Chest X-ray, AP view. Patient: 64 years old, sex M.
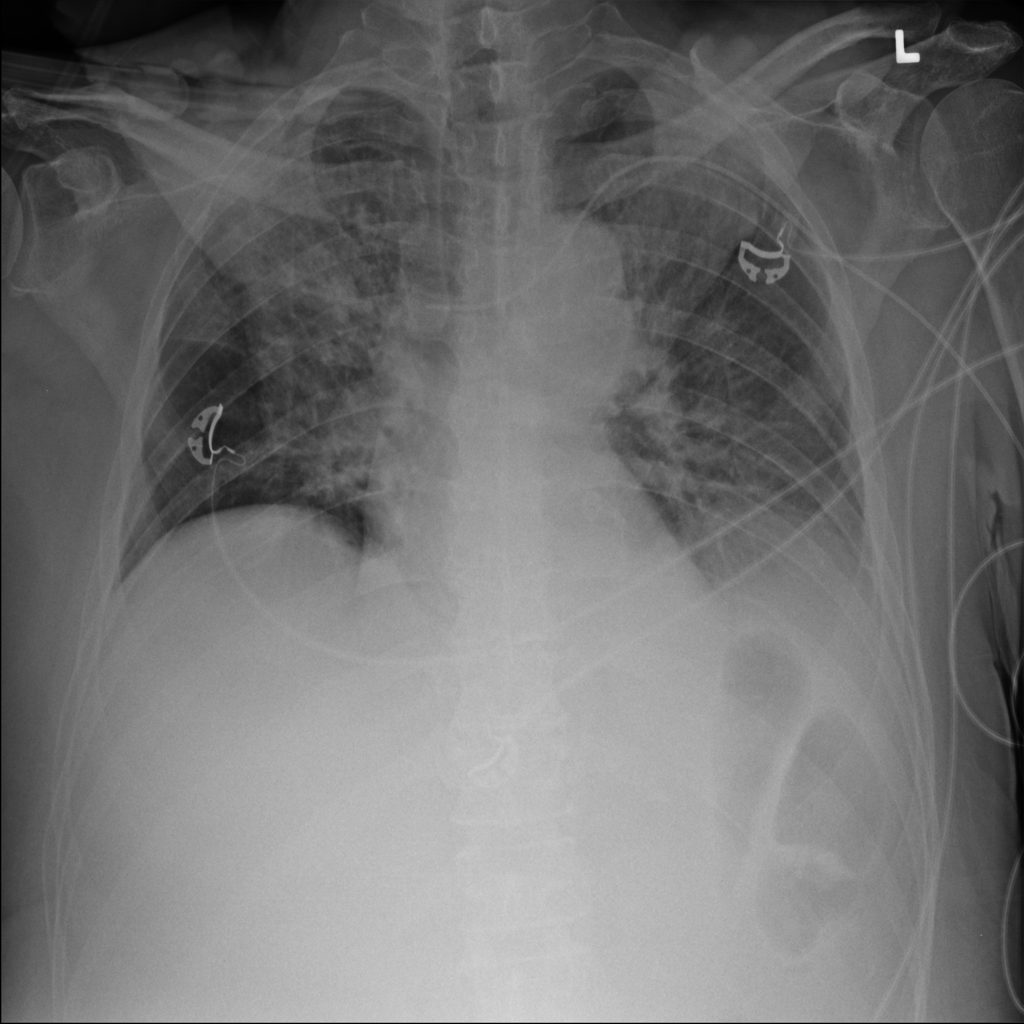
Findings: Edema, Infiltration